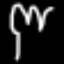
Label: fork